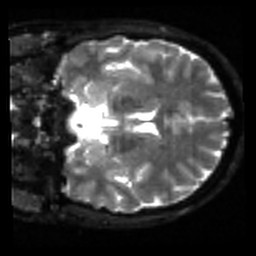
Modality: sbref
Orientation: coronal
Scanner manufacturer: siemens
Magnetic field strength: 3 T
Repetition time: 4 s
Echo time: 0.0594 s